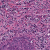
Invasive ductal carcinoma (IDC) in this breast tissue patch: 1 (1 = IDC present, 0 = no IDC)